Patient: sex F, age 61
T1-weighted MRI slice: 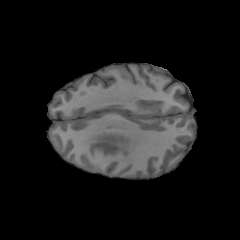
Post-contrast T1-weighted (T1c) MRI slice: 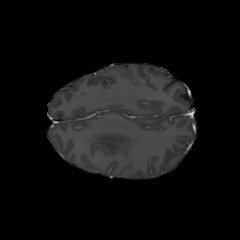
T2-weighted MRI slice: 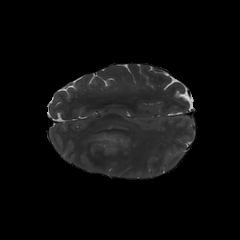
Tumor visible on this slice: yes
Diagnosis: Glioblastoma, IDH-wildtype
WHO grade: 4